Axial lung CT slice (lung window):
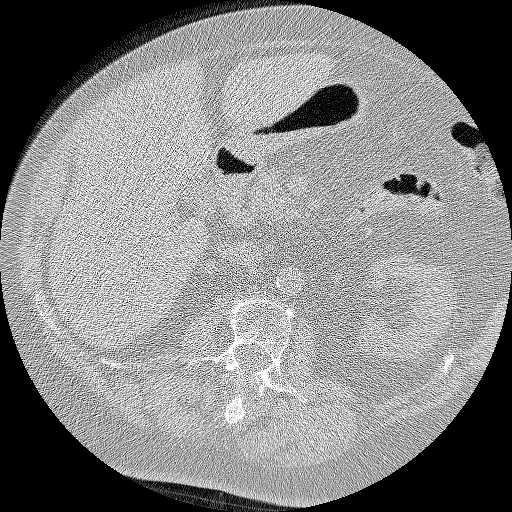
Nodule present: no